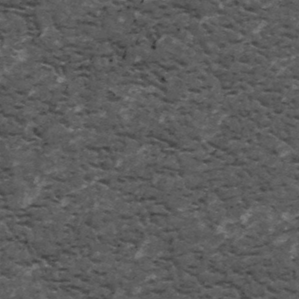
Label: frost